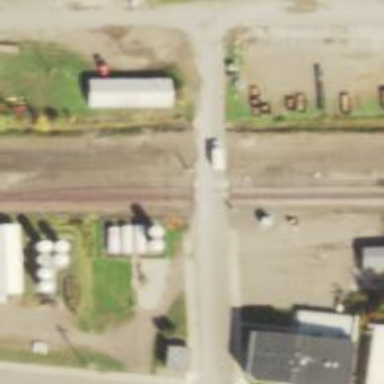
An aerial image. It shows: Railway level crossing.